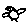
Label: bird